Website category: sports
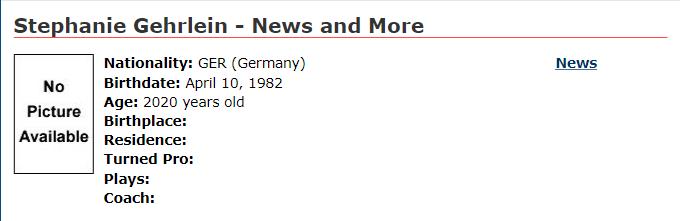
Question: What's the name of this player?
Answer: Stephanie Gehrlein

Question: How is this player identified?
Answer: Stephanie Gehrlein

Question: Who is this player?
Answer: Stephanie Gehrlein

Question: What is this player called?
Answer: Stephanie Gehrlein

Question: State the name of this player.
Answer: Stephanie Gehrlein

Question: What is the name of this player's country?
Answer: GER

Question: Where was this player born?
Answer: GER

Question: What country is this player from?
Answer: GER

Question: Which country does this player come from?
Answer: GER

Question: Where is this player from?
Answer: GER

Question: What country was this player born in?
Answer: GER

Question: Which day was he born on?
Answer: April 10, 1982

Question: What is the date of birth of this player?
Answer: April 10, 1982

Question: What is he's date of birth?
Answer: April 10, 1982

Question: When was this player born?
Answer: April 10, 1982

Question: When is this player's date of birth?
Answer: April 10, 1982

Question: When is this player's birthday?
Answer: April 10, 1982

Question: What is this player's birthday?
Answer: April 10, 1982

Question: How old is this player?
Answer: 2020 years old

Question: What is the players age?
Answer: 2020 years old

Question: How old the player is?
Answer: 2020 years old

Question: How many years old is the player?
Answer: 2020 years old